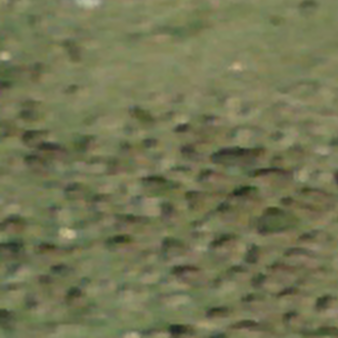
Label: other